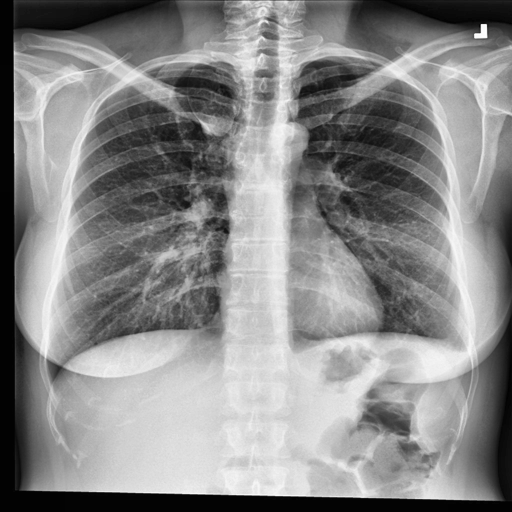
Finding: NORMAL